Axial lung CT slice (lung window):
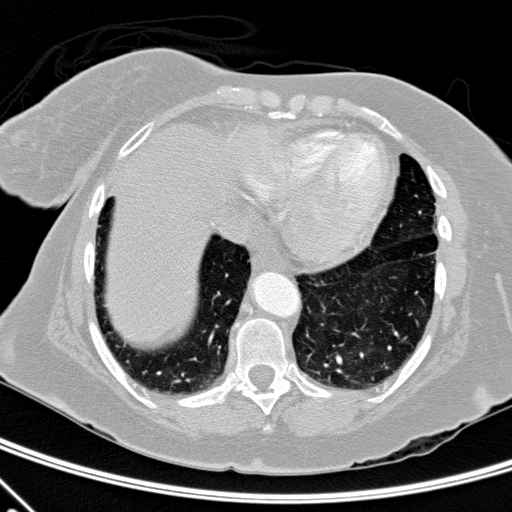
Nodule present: no